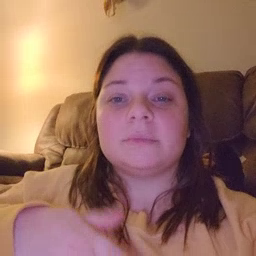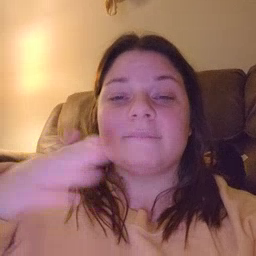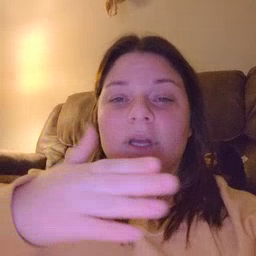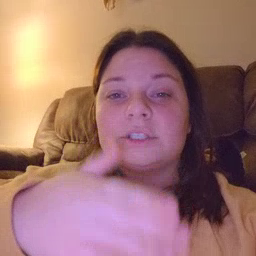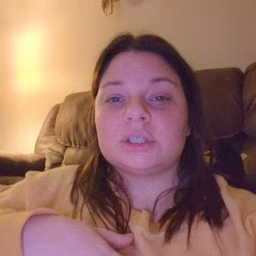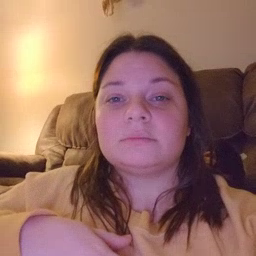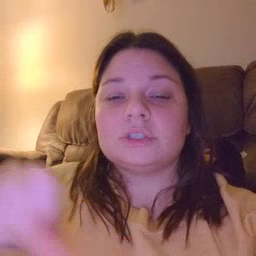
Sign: fish